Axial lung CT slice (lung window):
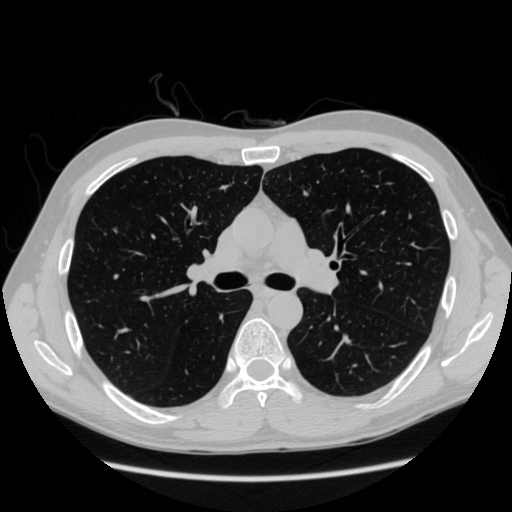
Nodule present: no